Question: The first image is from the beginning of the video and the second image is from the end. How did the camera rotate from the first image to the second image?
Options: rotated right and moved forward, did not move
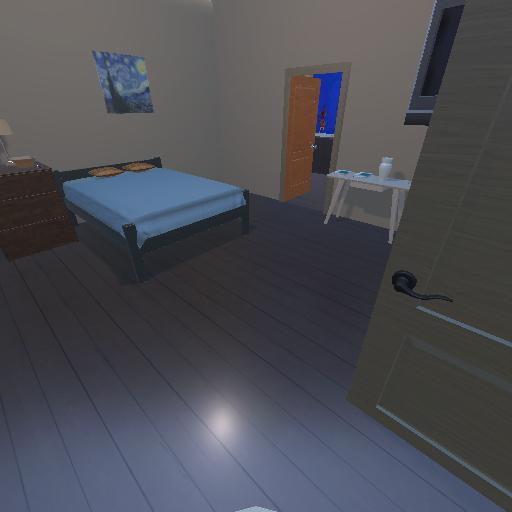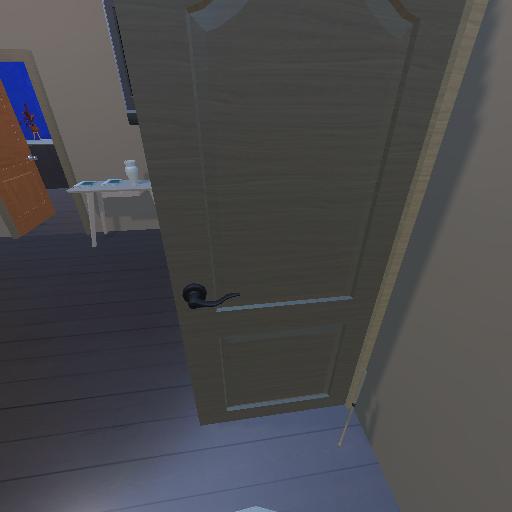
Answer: rotated right and moved forward